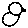
Label: bird